Question: I have android sdk 21. I'm trying to create a virtual device with api 15 and custom resolution.
The problem is that there is no field where I can set my custom resolution. Is that possible ?. And one more thing, why I cannot change CPU to Intel ?. I downloaded the SDK using android manager.

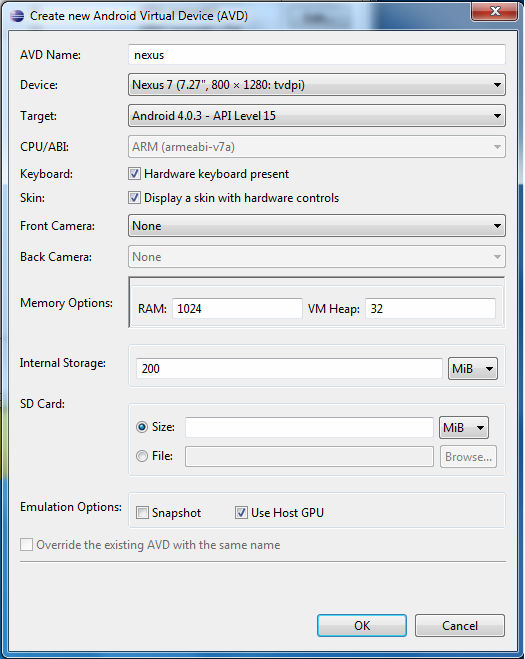
Answer: It is probably because you are not using the latest Eclipse -> Juno
In my case here is my Eclipse config

Here are my installs

And here is what I get in the emulator configuration

This is on my PC (Windows) but I tested on my MAC Book and it is the exactly the same.